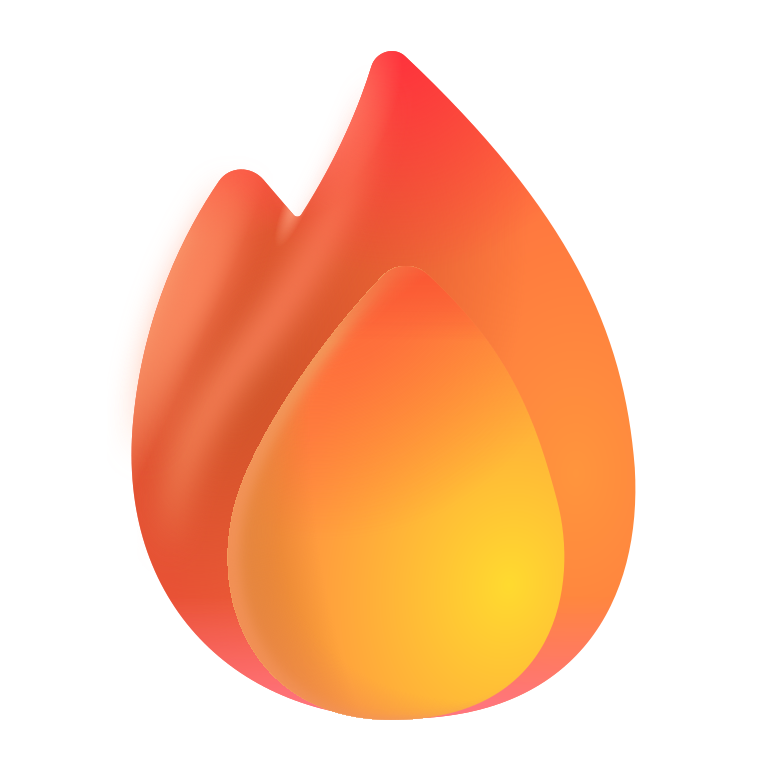
fire color